Question: I'm looking for a certain behaviour where a ModalPopup suggests a (business-rule driven) file name for a file to download.

If the user clicks OK, the file is downloaded, and the popup should close. Cancel just closes it. This is all driven by code behind:
'''
protected void ExportPromptOkButton_Clicked(object sender, EventArgs e)
{
string path = MapPath(ExportPromptPanelFileName.Text);
WriteExport(path);
ExportPromptModalPopupExtender.Hide();
this.SendFile(path, "text/plain");
}
//...
public static void SendFile(this Page webPage, string filepath, string contenttype)
{
webPage.Response.AddHeader("Content-disposition", "attachment; filename=" + Path.GetFileName(filepath));
webPage.Response.ContentType = contenttype;
webPage.Response.WriteFile(filepath);;
webPage.Response.End();
}
'''
The problem is that 'Response.End();' kills all action (well, as it should), so the modal window itself doesn't close.
I was thinking of using an iframe and calling its 'Response' to send the file, but I'd like to confirm if this is appropriate or if there is something better.
ASPX declaration:
'''
<ajaxToolkit:ModalPopupExtender
runat="server"
ID="ExportPromptModalPopupExtender"
BackgroundCssClass="modalBackground"
TargetControlID="ExportButton"
PopupControlID="ExportPromptPanel"
PopupDragHandleControlID="ExportPromptPanelHeader"
CancelControlID="ExportPromptCancelButton"
Drag="true">
</ajaxToolkit:ModalPopupExtender>
<asp:Panel ID="ExportPromptPanel" runat="server" CssClass="popupConfirmation" style="display: none;">
<div class="popupContainer" style="width:300px">
<div class="popupHeader" id="ExportPromptPanelHeader">
<div class="popupHeaderLeft">Export</div><div class="popupHeaderRight"></div>
</div>
<div class="popupBody">Export under the following name:<br />
<asp:TextBox ID="ExportPromptPanelFileName" runat="server" MaxLength="60" Width="230px"></asp:TextBox></div><div class="popupButtons">
<asp:Button ID="ExportPromptOkButton" runat="server" Text="Ok" OnClick="ExportPromptOkButton_Clicked" />
<asp:Button ID="ExportPromptCancelButton" runat="server" Text="Cancel" />
</div>
</div>
</asp:Panel>
'''
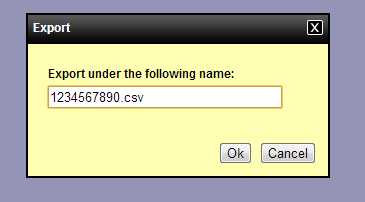
Answer: You can set 'OkControlID' property of extender to hide popup on button click and 'OnOkScript' property for custom javascript function which will force postback from Ok button (modal popup extender prevents postback from Ok and Cancel controls).
'''
<script type="text/javascript">
function doExport() {
__doPostBack("<%= ExportPromptOkButton.UniqueID %>", "");
}
</script>
<ajaxToolkit:ModalPopupExtender
runat="server"
ID="ExportPromptModalPopupExtender"
BackgroundCssClass="modalBackground"
TargetControlID="ExportButton"
PopupControlID="ExportPromptPanel"
PopupDragHandleControlID="ExportPromptPanelHeader"
CancelControlID="ExportPromptCancelButton"
OkControlID="ExportPromptOkButton"
OnOkScript="doExport"
Drag="true">
</ajaxToolkit:ModalPopupExtender>
'''